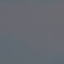
Land use / land cover: SeaLake